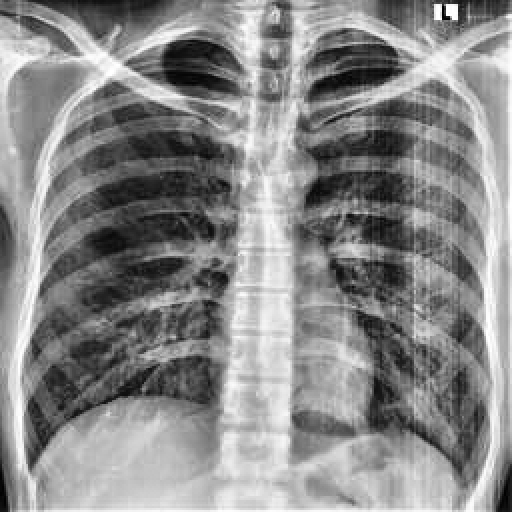
Finding: NORMAL